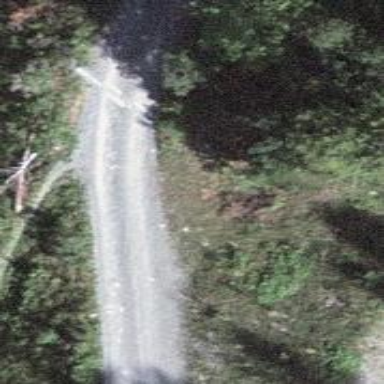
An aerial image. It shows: Gravel track.